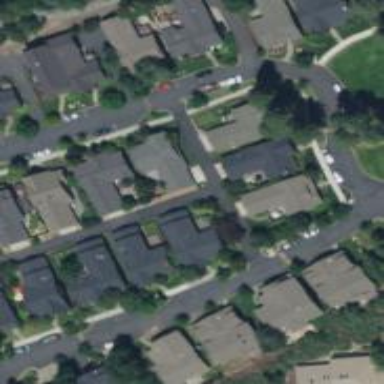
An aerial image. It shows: Alleyway designated as service road.